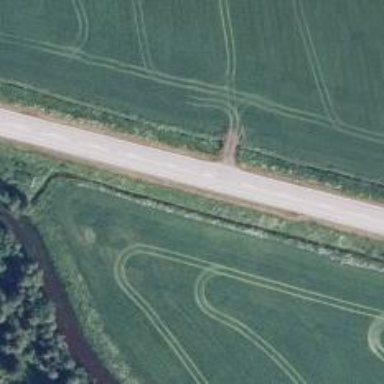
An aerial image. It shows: Secondary road.